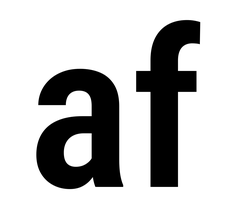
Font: Roboto_Condensed_SemiBold